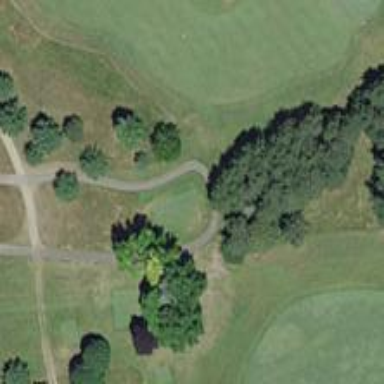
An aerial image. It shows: Path designated for golf carts.